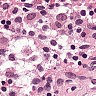
Metastatic tissue present: no